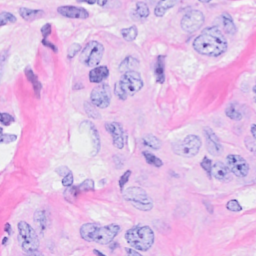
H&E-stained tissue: Breast